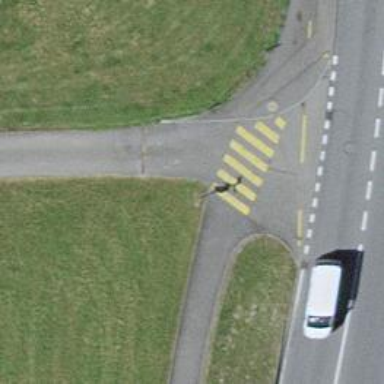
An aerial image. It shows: Uncontrolled zebra crossing with notable zebra markings.